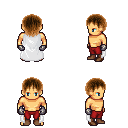
a pixel art fantasy rpg character, male body template, human, tanned skin, white cape, red pants, brown plain hairstyle, metal gloves, brown shoes, four views (front, back, left, right), 2x2 character sprite sheet, small pixel art, hard edges, no anti-aliasing